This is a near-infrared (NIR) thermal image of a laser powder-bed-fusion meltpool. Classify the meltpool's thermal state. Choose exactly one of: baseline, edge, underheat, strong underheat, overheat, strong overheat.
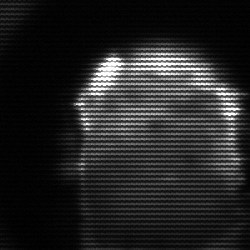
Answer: baseline